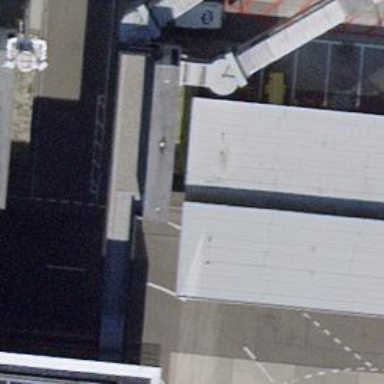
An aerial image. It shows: Close-up view of roof of building.